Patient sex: M
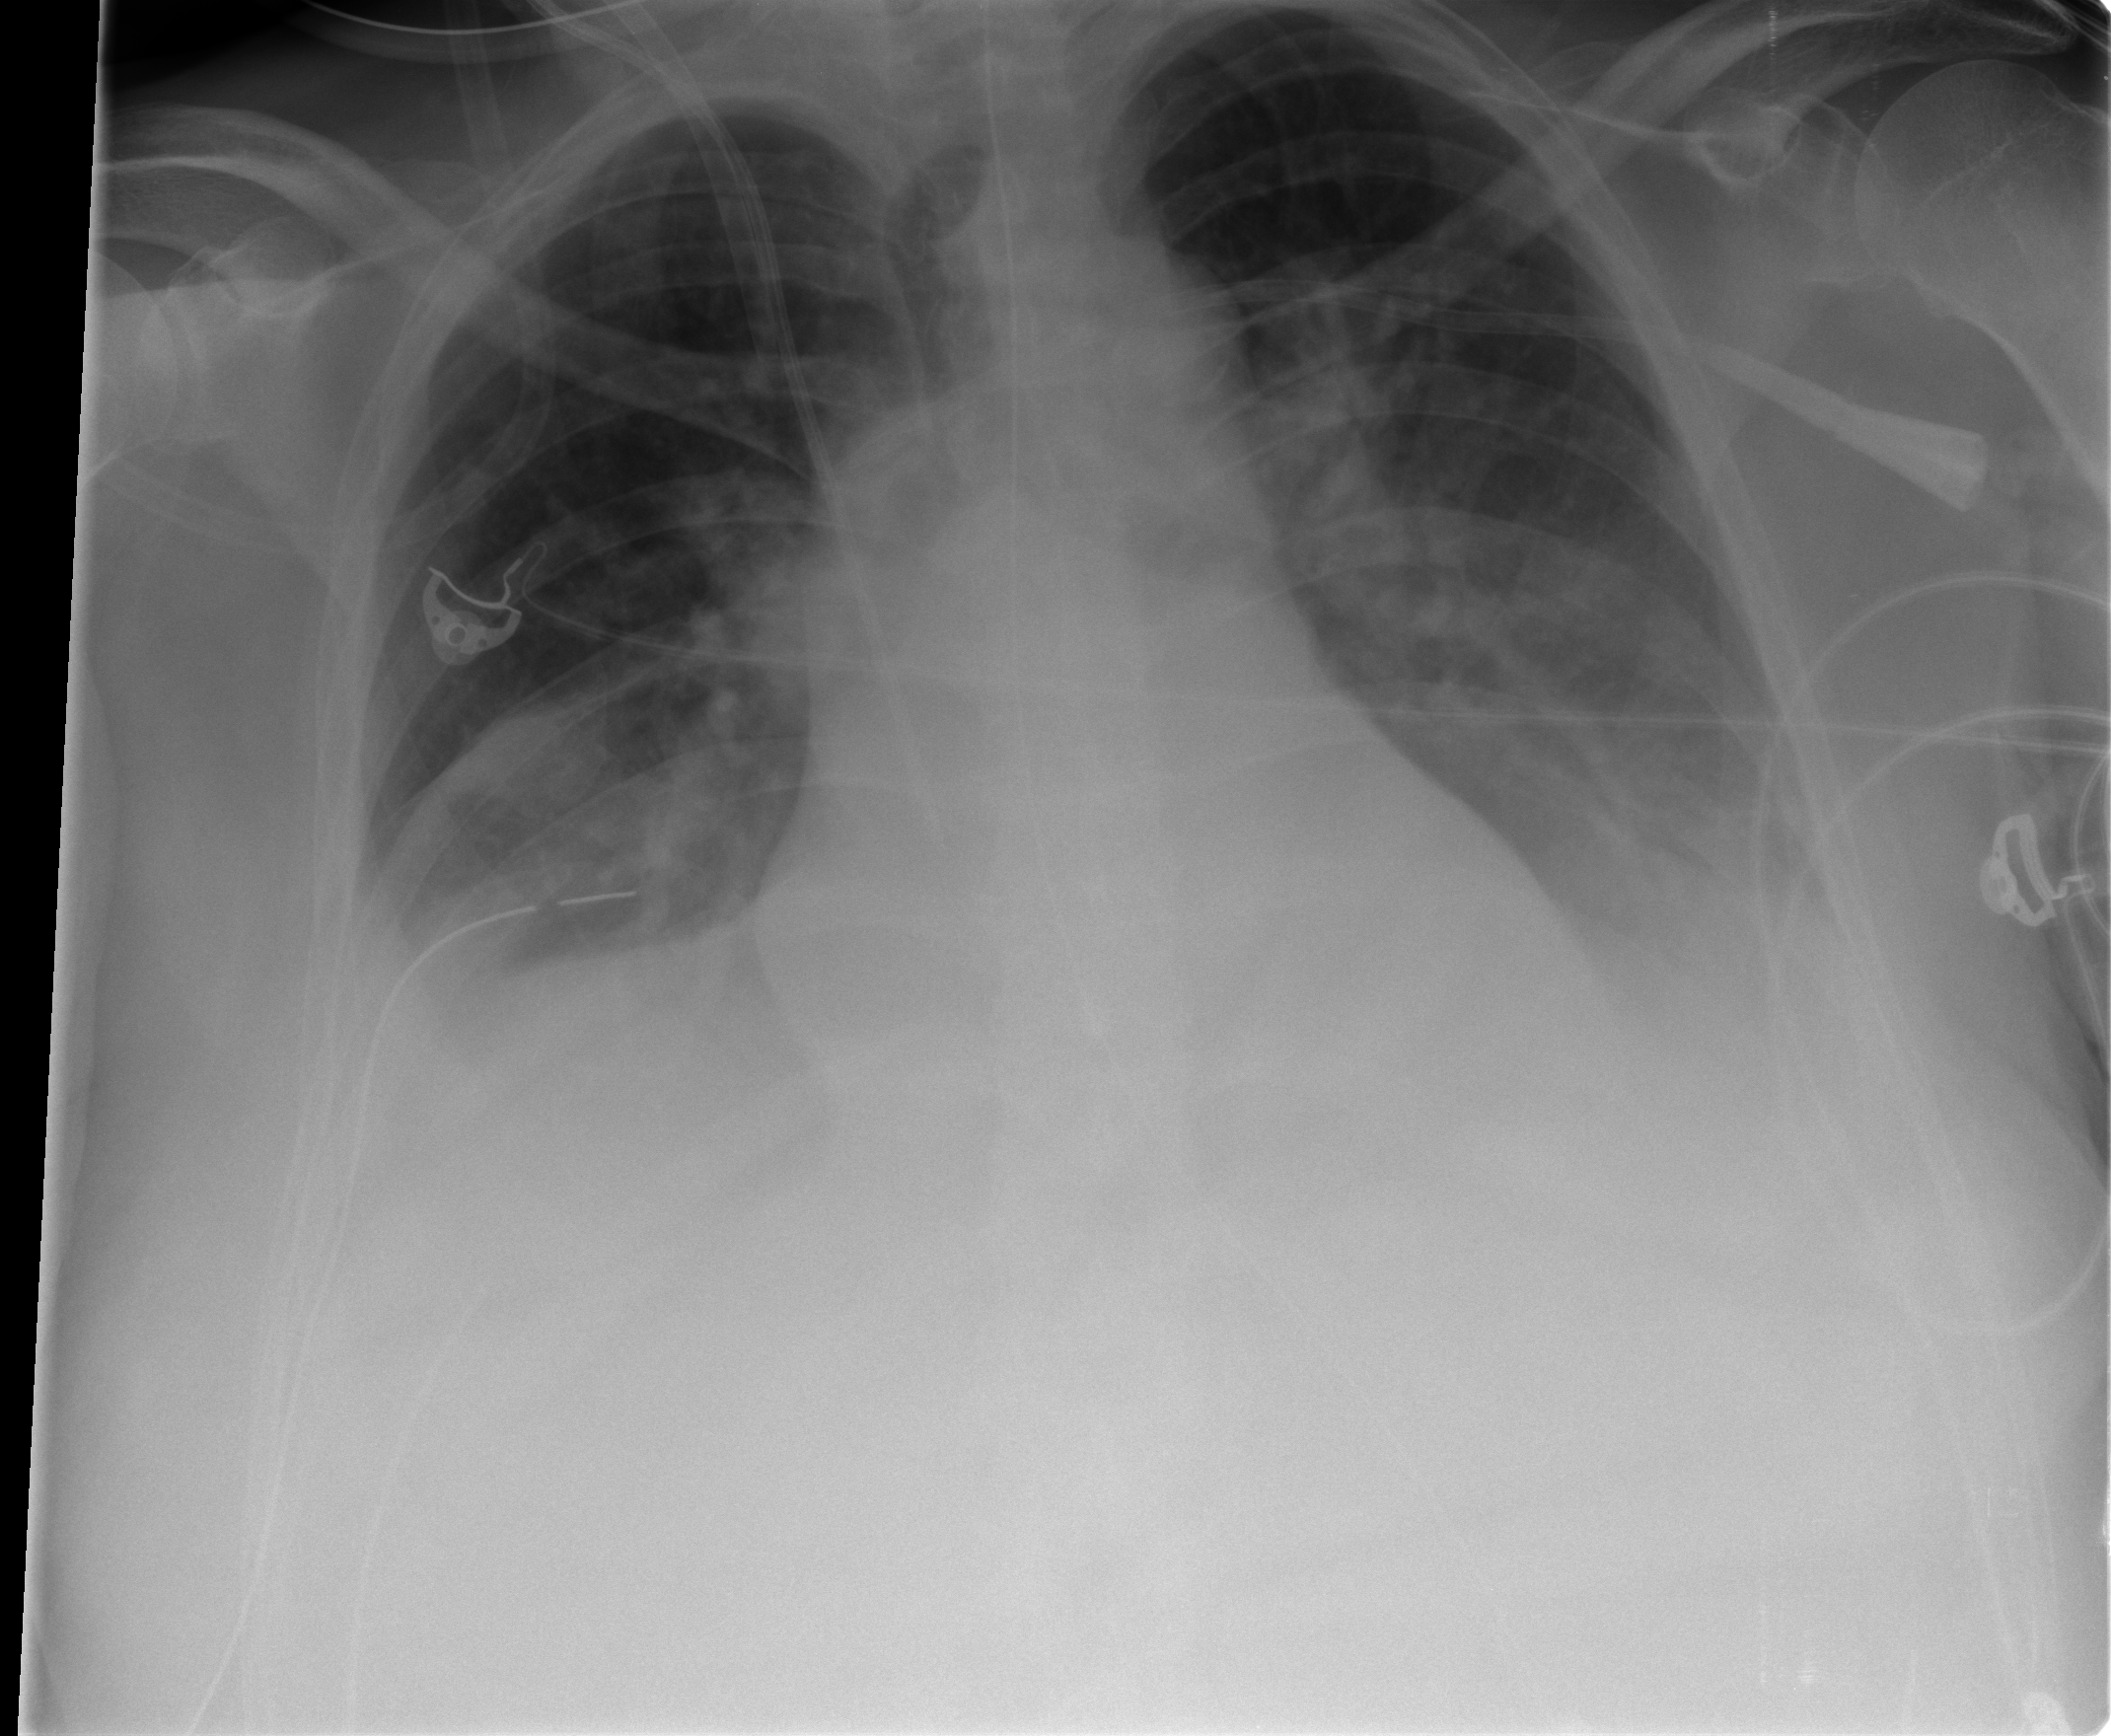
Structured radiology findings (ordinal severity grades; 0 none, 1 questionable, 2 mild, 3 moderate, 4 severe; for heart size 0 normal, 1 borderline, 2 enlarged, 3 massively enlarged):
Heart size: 1
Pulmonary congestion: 1
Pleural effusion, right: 2
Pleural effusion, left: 2
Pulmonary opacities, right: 0
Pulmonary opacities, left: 0
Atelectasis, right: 3
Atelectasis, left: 3